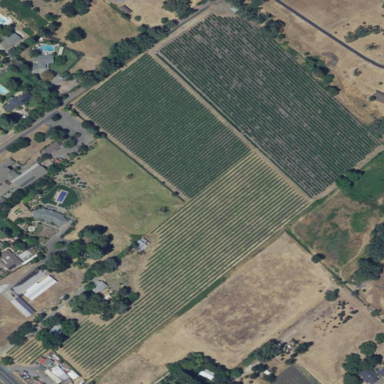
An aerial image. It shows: Vineyard growing grapes.